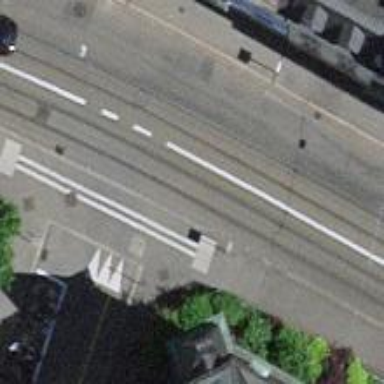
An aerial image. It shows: Tram level crossing on the railway.